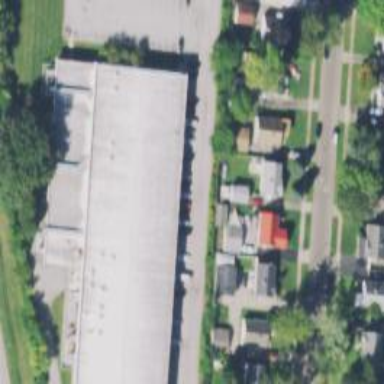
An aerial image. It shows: Commercial building.